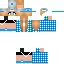
A female human skin with pale skin, wearing blonde long hair dressed in a blue hoodie and blue pants, featuring a closed mouth.